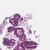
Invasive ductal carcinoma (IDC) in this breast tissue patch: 1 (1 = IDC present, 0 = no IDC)